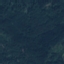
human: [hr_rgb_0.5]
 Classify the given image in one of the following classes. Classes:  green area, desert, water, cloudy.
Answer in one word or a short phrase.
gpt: green area